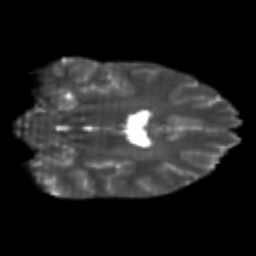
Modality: T2w
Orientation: coronal
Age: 20
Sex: male
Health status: healthy
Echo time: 0.074 s